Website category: sports
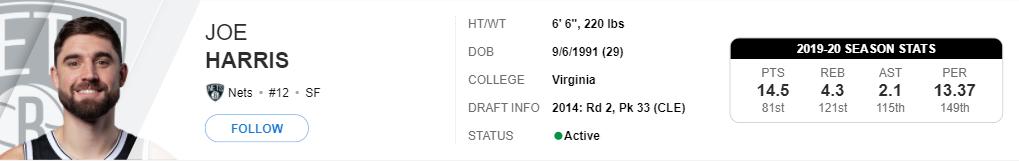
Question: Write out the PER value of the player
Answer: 13.37

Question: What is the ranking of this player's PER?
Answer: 149th

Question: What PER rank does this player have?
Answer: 149th

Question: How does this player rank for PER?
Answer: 149th

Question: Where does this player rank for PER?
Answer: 149th

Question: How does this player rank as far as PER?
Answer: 149th

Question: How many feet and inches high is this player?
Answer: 6' 6"

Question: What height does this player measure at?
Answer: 6' 6"

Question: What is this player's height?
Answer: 6' 6"

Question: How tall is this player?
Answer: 6' 6"

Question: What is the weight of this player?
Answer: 220 lbs

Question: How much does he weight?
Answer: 220 lbs

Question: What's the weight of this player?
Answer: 220 lbs

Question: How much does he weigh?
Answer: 220 lbs

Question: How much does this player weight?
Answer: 220 lbs